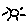
Label: sun